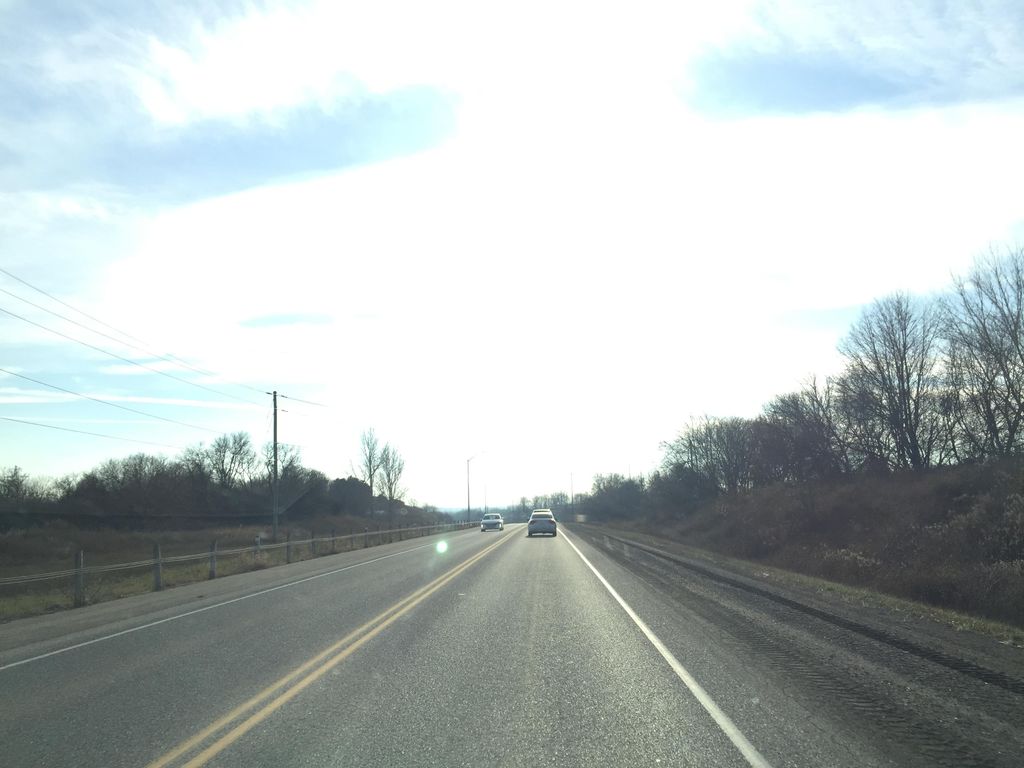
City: kitchener-waterloo